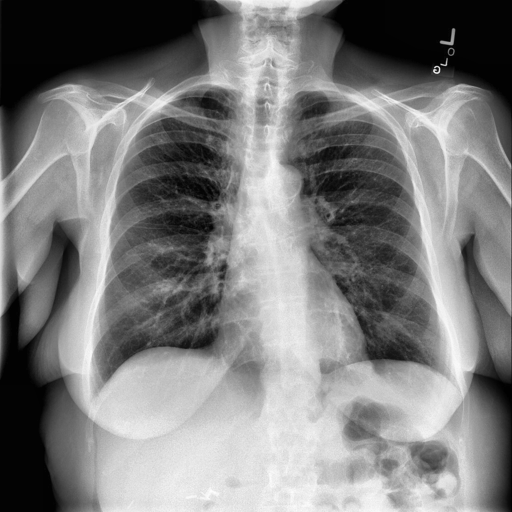
Finding: NORMAL